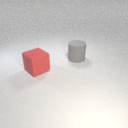
large gray rubber cylinder to the right of large red rubber cube